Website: home-depot
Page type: customer-info-address
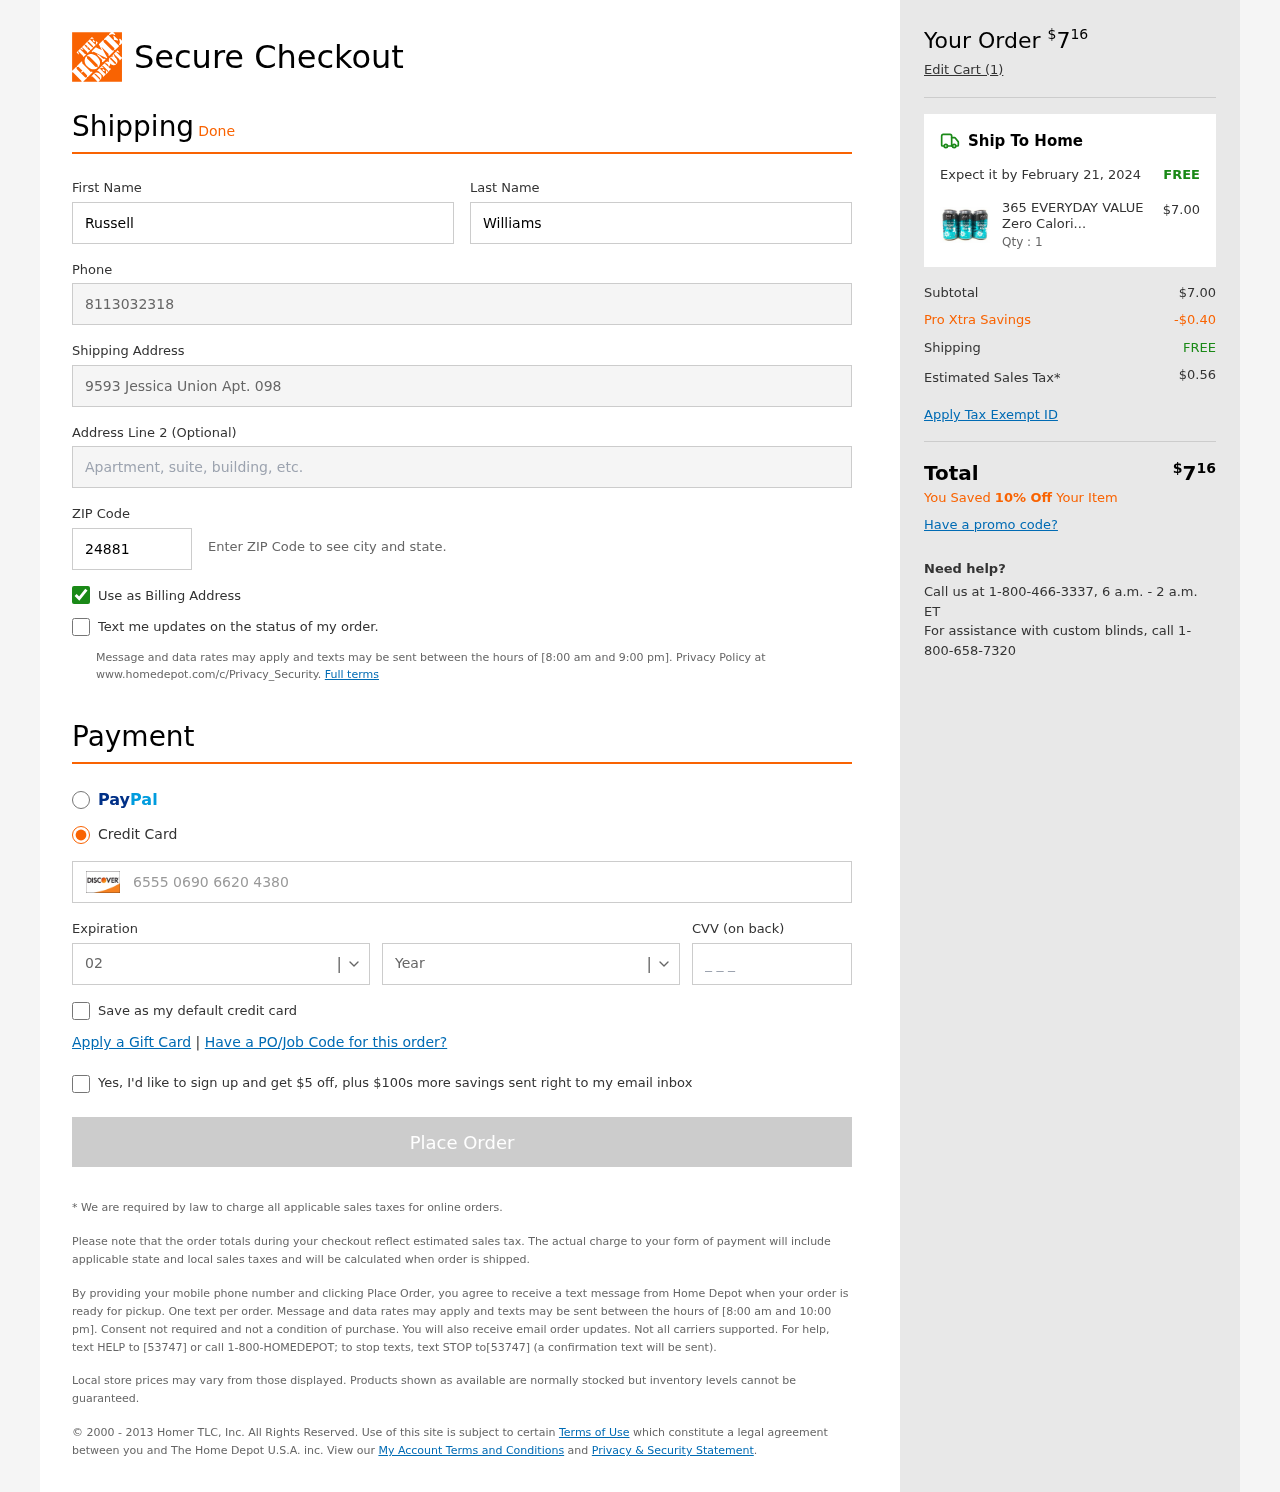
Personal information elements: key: PII_CARD_CVV
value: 980
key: PII_CARD_EXPIRY_MONTH
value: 02
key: PII_CARD_EXPIRY_YEAR
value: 26
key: PII_CARD_NUMBER
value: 6555 0690 6620 4380
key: PII_FIRSTNAME
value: Russell
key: PII_LASTNAME
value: Williams
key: PII_PHONE
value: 8113032318
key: PII_POSTCODE
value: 24881
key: PII_STREET
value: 9593 Jessica Union Apt. 098
Product elements: key: PRODUCT1_NAME
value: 365 EVERYDAY VALUE Zero Calorie Ginger Ale 6 Pack, 72 FZ
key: PRODUCT1_PRICE
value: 7
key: PRODUCT1_QUANTITY
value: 1
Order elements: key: ORDER_TOTAL
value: $716
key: ORDER_NUM_ITEMS
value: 1
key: ORDER_DELIVERY_DATE
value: February 21, 2024
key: ORDER_SHIPPING_COST
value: FREE
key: ORDER_SUBTOTAL
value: $7.00
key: ORDER_DISCOUNT
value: -$0.40
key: ORDER_SHIPPING_COST2
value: FREE
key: ORDER_TAX
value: $0.56
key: ORDER_TOTAL2
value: $716
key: ORDER_SAVINGS_MESSAGE
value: You Saved 10% Off Your Item